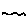
Label: zigzag